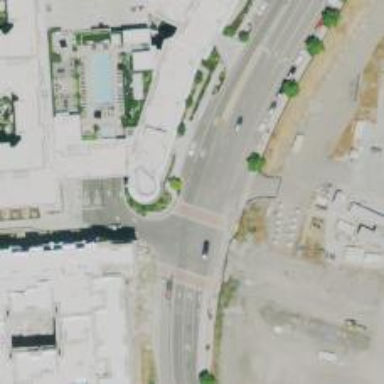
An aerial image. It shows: Secondary road with sidewalk on the left.